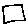
Label: square